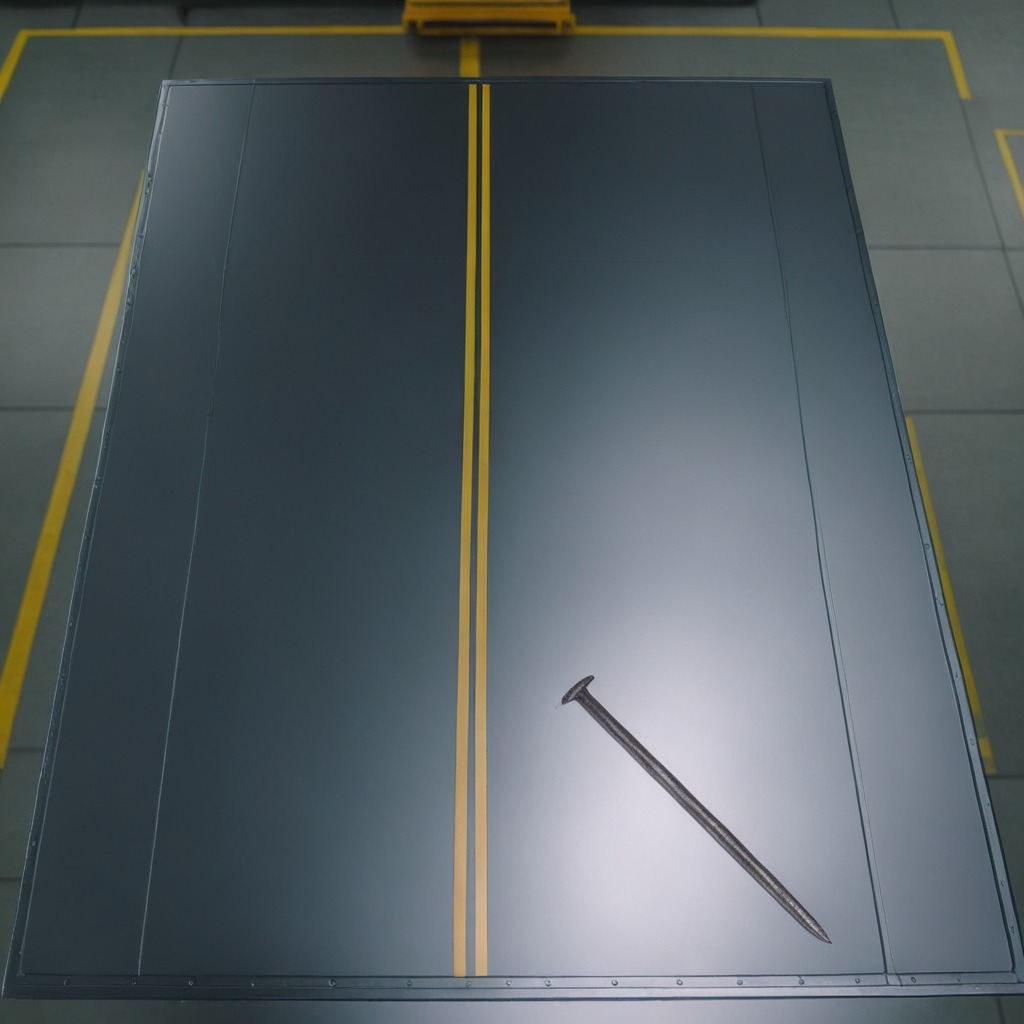
A nail is lying on the toolbox surface.